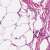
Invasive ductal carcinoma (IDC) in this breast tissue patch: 0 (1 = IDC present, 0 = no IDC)